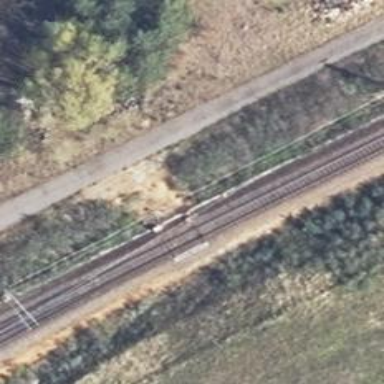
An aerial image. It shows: Railway switch.